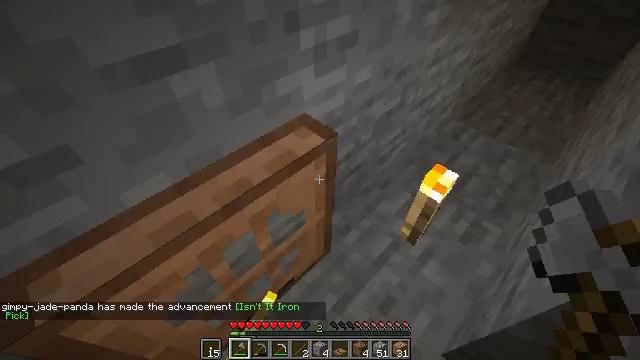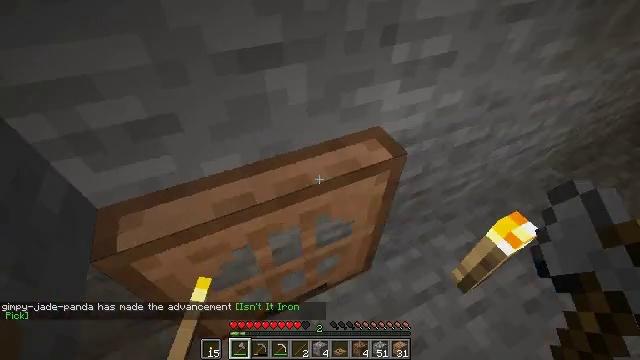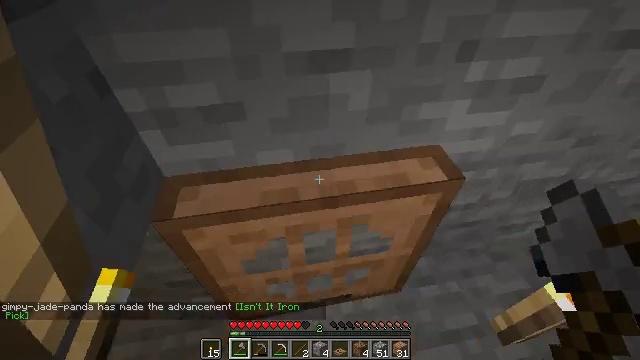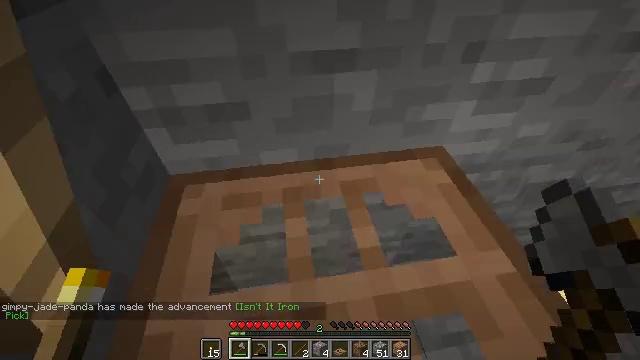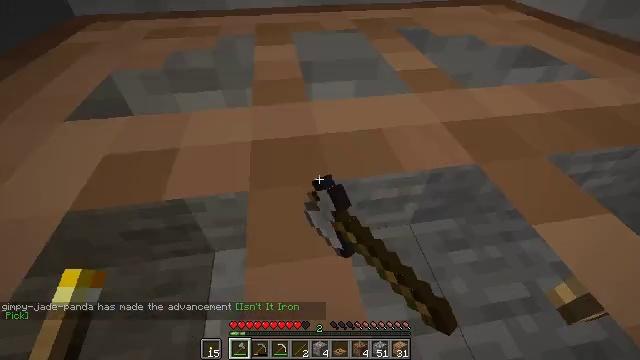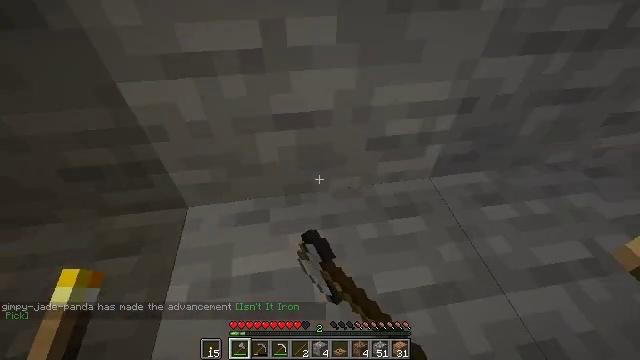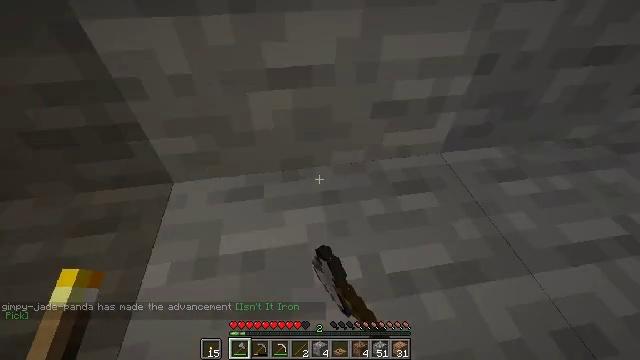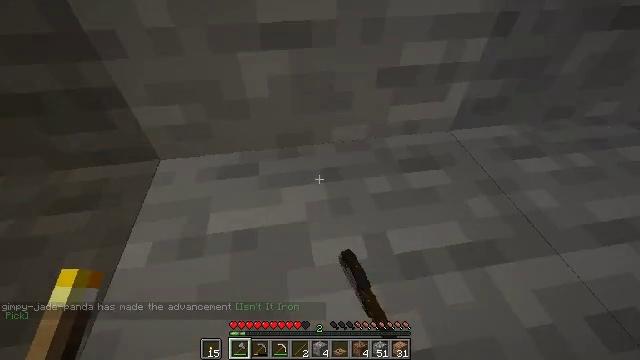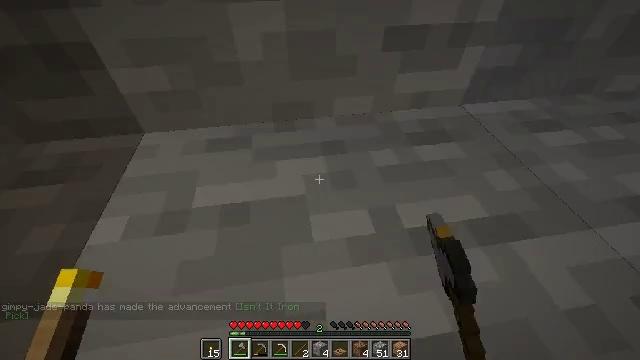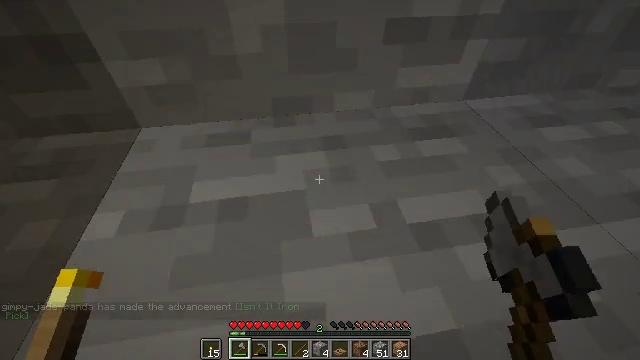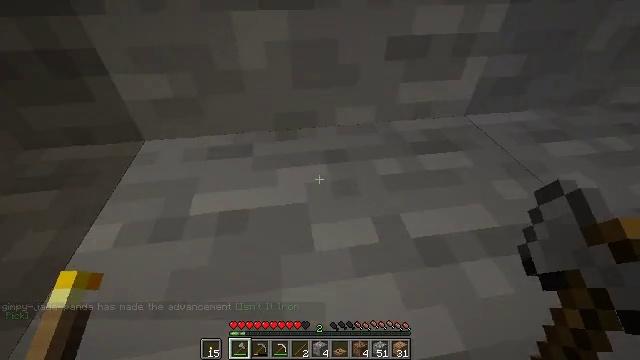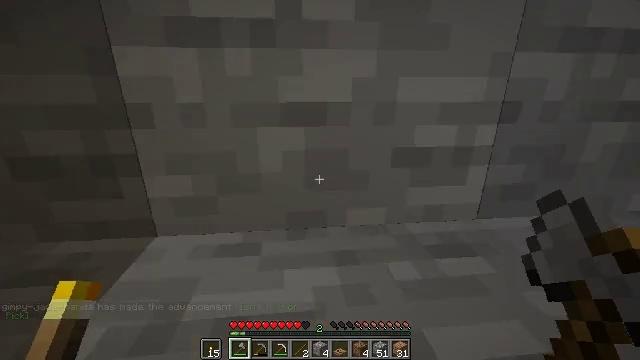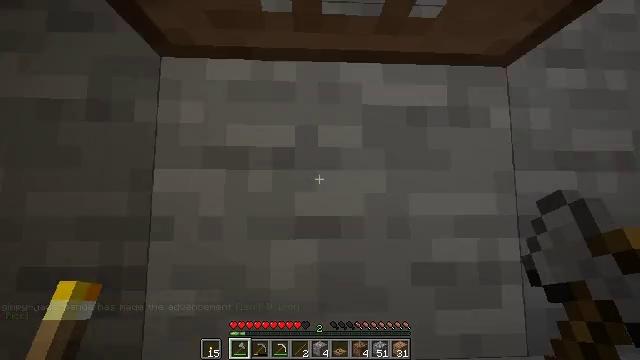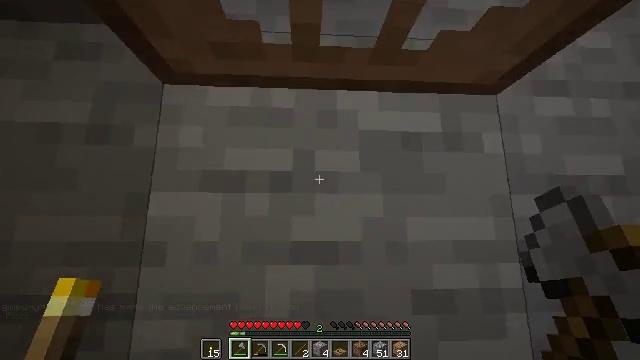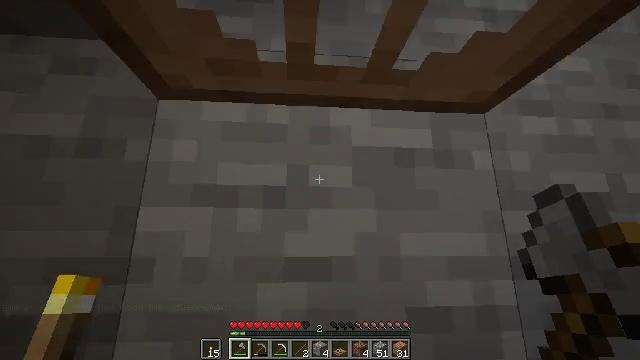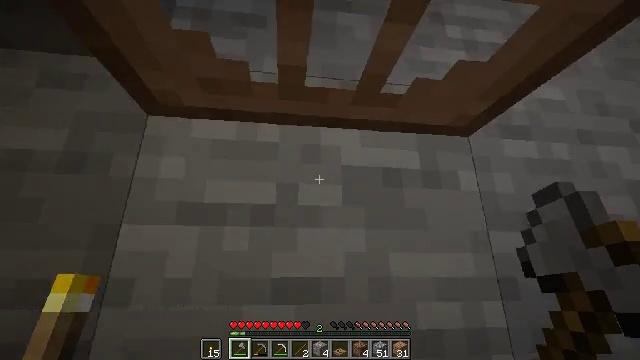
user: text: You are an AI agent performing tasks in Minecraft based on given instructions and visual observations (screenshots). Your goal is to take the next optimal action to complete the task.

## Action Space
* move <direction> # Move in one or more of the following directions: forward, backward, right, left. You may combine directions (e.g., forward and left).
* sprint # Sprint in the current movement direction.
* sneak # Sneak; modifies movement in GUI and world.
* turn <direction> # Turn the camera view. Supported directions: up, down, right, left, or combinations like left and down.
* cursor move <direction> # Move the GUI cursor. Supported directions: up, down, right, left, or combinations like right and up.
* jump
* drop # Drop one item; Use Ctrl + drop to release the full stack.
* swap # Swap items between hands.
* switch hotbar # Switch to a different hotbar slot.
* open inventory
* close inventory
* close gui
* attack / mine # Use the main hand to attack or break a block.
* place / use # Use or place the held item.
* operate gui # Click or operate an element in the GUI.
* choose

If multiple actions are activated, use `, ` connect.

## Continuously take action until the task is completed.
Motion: motion action
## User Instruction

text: Remove the jungle trapdoor from the structure.
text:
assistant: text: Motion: turn left and up
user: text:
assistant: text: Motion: turn left and up
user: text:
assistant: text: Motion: turn left, use / place
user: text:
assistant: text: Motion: use / place
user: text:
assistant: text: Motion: use / place
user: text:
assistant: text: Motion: no_op
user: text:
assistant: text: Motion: no_op
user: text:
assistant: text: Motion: no_op
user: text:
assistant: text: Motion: no_op
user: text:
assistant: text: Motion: turn up
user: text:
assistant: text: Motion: turn left and up
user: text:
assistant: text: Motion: turn left and up
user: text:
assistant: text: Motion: turn up
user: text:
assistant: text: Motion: turn right and up
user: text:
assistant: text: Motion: turn right and up
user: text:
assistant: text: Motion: turn right and up
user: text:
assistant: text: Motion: turn up
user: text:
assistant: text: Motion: turn right and down
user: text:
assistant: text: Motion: turn right and down
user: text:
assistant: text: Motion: no_op
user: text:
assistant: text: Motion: no_op
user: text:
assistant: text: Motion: no_op
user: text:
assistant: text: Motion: move left, turn right and up, attack / mine
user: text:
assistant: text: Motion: move left, turn right and up, attack / mine
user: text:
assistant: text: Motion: move left, turn right, attack / mine
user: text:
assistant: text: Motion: move left, turn right, attack / mine
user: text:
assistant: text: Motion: move left, turn right and down, attack / mine
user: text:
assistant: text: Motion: move left, turn right and down, attack / mine
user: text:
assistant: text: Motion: move left, turn right and down, attack / mine
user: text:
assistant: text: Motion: turn right and down, attack / mine